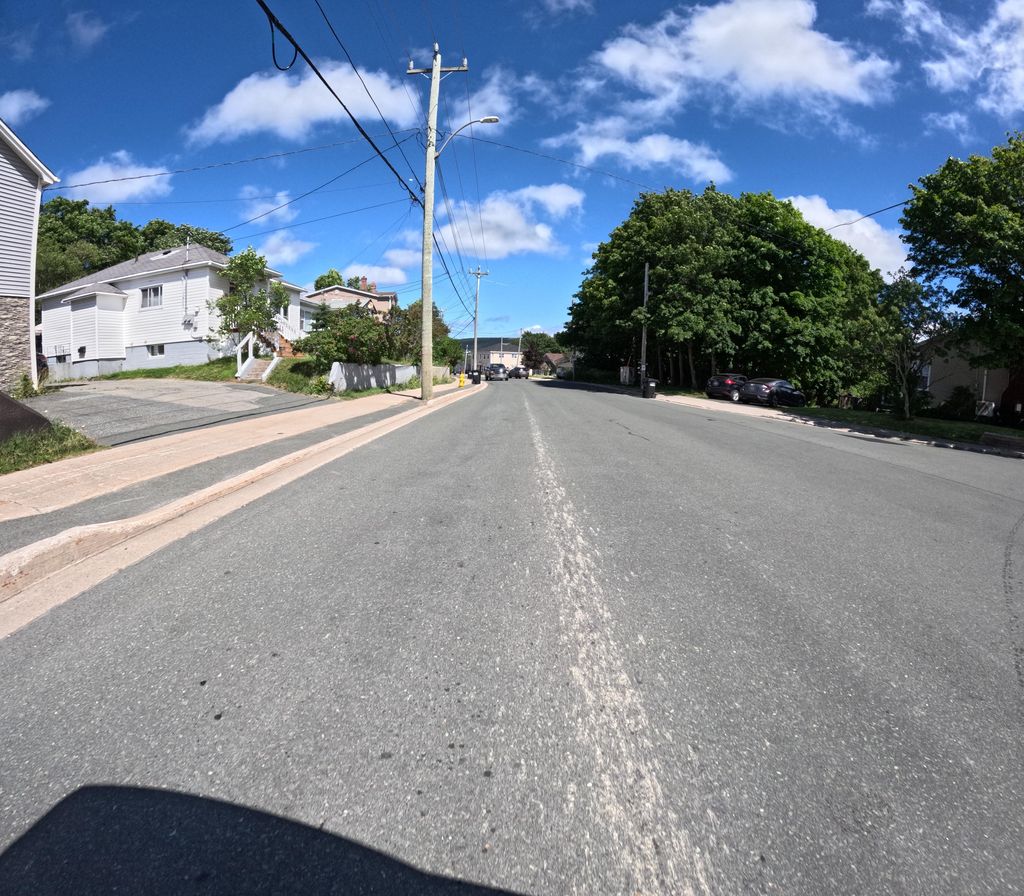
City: st_johns